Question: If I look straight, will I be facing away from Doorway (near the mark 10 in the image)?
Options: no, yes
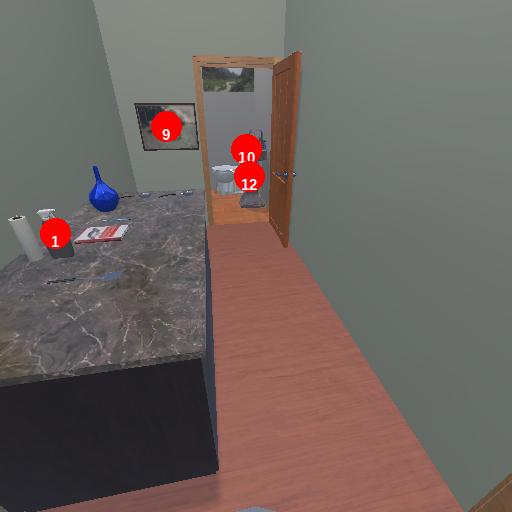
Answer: no